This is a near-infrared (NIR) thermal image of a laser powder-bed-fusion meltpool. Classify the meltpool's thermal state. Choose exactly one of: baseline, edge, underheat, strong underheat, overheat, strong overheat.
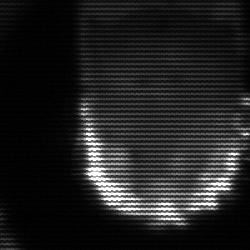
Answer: baseline